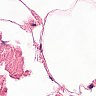
Metastatic tissue present: no